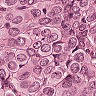
Metastatic tissue present: yes